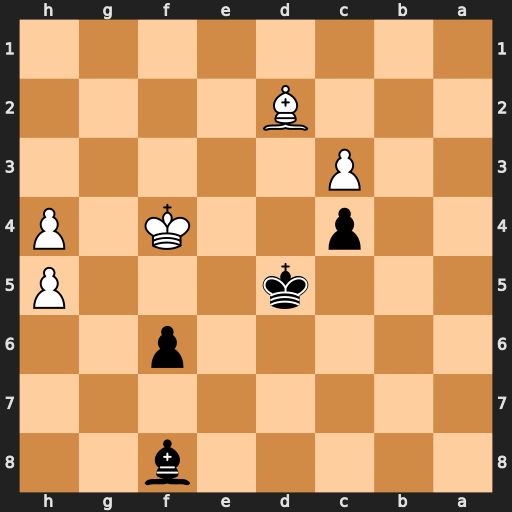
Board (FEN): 5b2/8/5p2/3k3P/2p2K1P/2P5/3B4/8
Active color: b
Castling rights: -
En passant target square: -
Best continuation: Bh6+ Kf5 Bxd2 h6 Bxh6